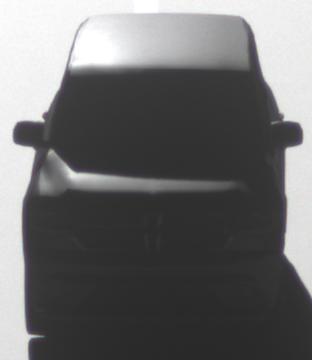
Make: Dodge
Model: Durango
Detailed model: Gen. 3
Model produced from: 2010
Doors: 5
Color: black
Road condition: dry road
Daytime: sunrise or sunset
Contrast: high contrast